Interaction volume radius: 5 \u00c5
Interaction volume height: 15 \u00c5
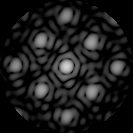
Disorder parameter: 0.1726